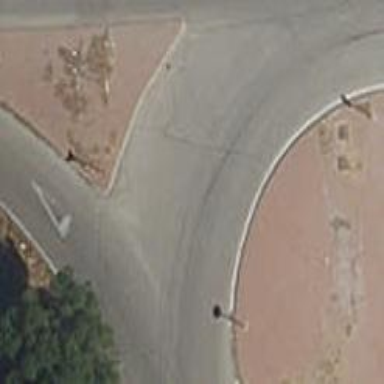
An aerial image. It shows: Residential road with asphalt surface leading to roundabout.